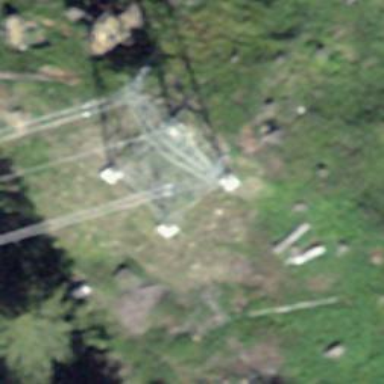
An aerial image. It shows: Power line is depicted.